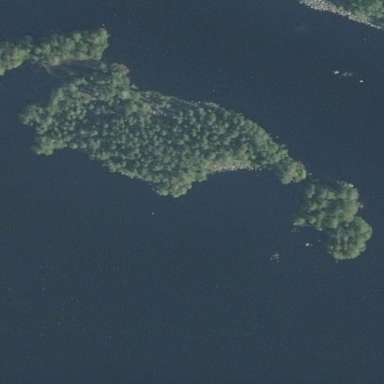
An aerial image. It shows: Islet covered with forest.